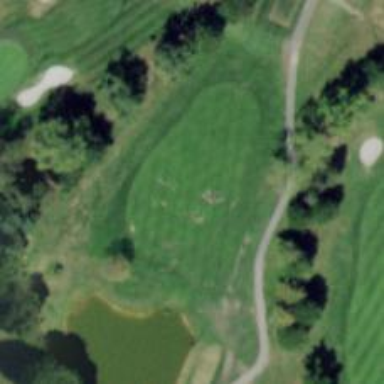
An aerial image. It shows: Golf hole.